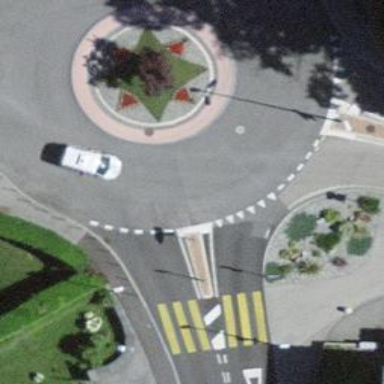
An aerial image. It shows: Tertiary road leading to roundabout junction.